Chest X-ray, AP view. Patient: 82 years old, sex F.
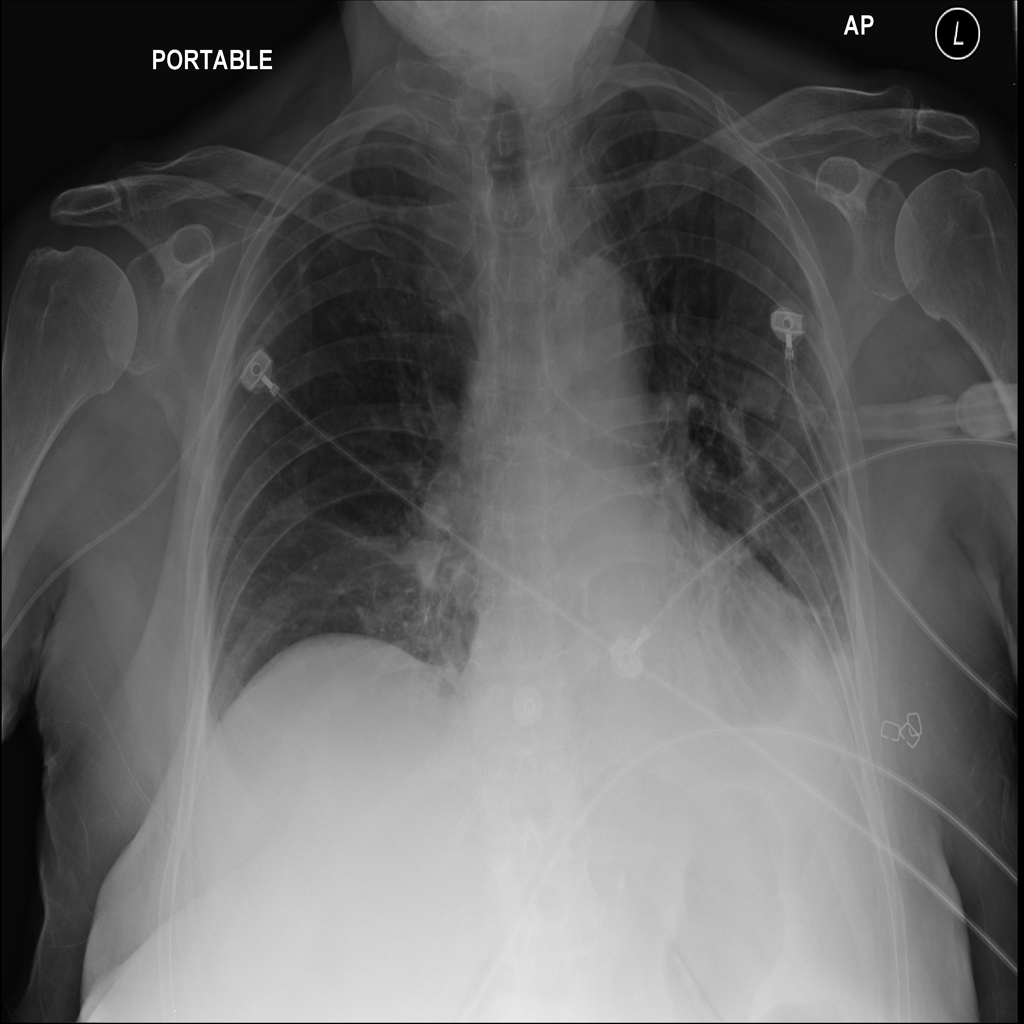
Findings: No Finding